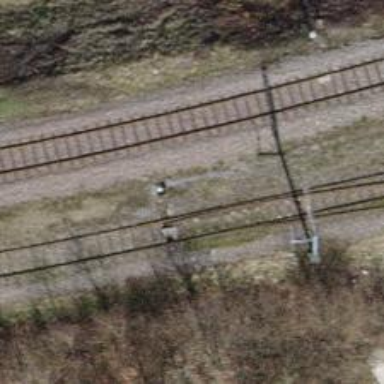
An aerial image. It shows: Railway switch.